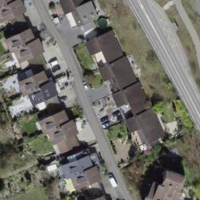
EUNIS habitat code: 54
Species observed at this site:
Cymbalaria muralis